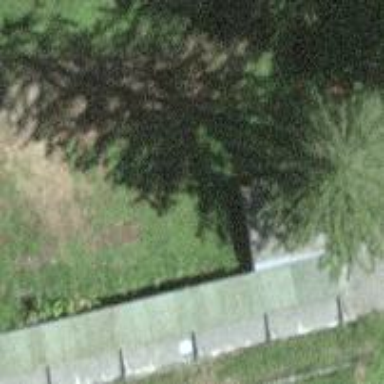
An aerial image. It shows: Retaining wall.